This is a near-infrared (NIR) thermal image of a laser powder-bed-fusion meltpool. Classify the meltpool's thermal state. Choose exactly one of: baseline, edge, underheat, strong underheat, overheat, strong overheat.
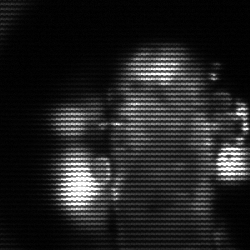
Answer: strong underheat